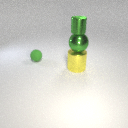
large yellow metal cylinder below small green metal cylinder